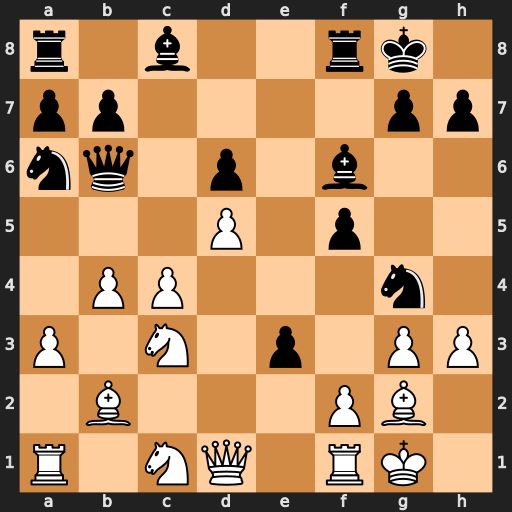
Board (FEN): r1b2rk1/pp4pp/nq1p1b2/3P1p2/1PP3n1/P1N1p1PP/1B3PB1/R1NQ1RK1
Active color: w
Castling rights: -
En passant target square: -
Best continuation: hxg4 exf2+ Rxf2